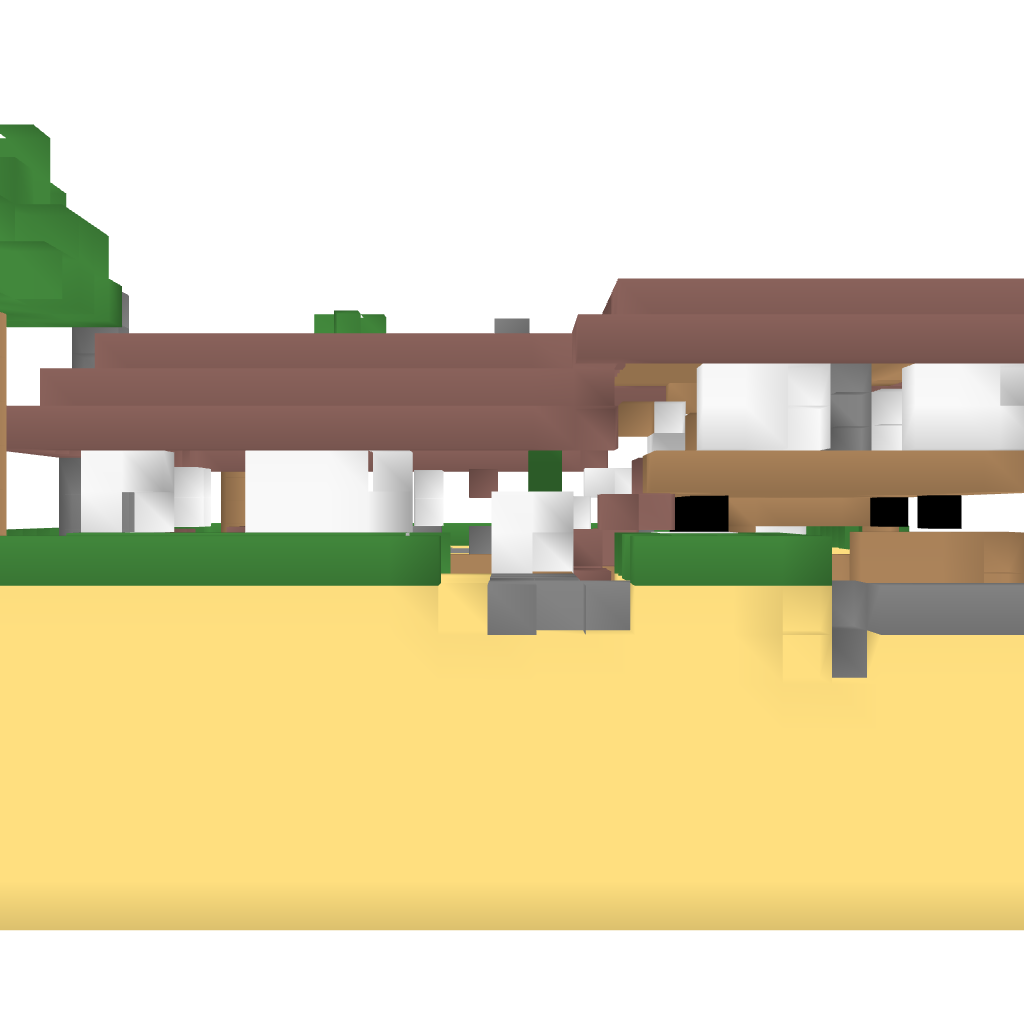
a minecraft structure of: The Sonoran by BrightPROPERTIES bad low quality